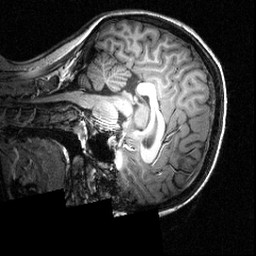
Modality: T1w
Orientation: sagittal
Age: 16
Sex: female
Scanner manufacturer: siemens
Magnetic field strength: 3.951 T
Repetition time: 1.5 s
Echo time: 0.00335 s